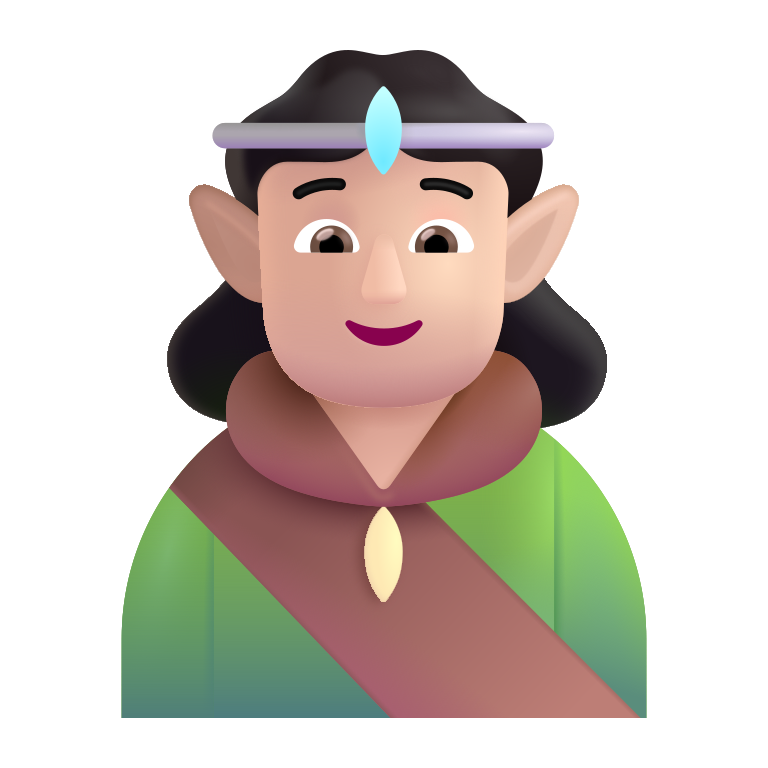
person elf color light